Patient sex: M
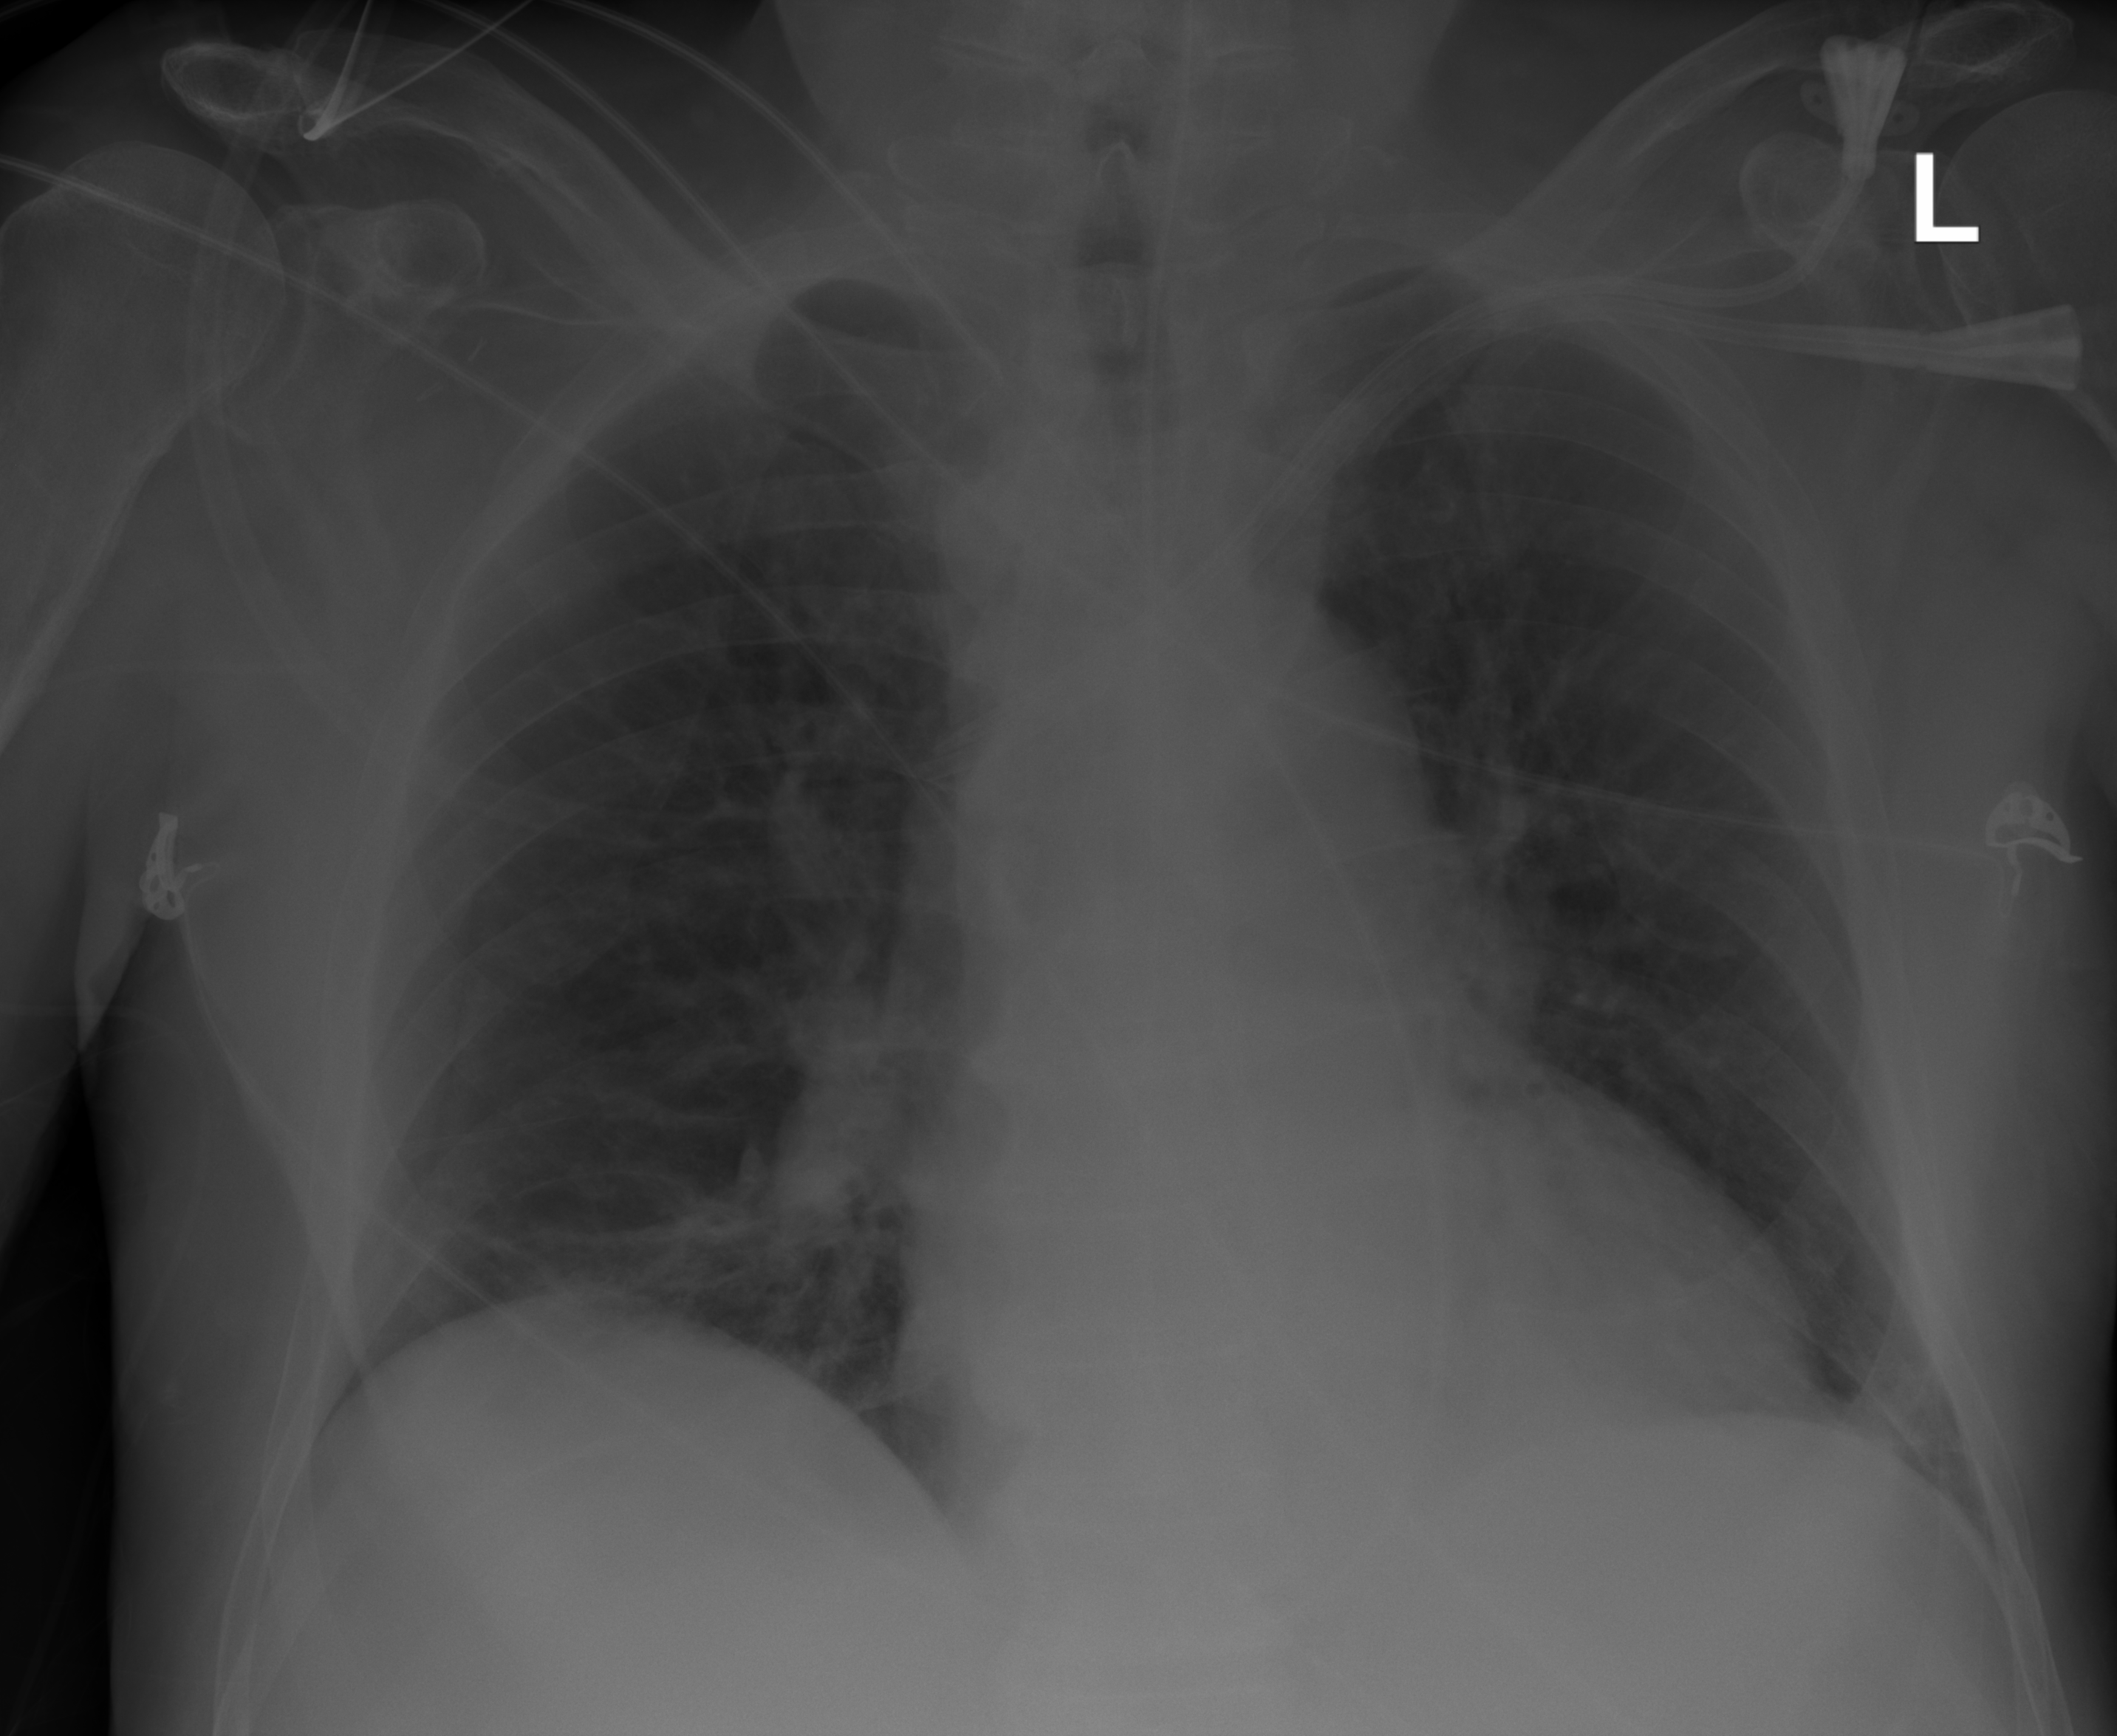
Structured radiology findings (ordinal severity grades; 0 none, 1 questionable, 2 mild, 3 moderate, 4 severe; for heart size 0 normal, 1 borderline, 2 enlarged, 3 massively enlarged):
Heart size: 1
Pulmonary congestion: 2
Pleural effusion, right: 0
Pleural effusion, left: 2
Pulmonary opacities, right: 1
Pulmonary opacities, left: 0
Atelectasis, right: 2
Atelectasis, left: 2